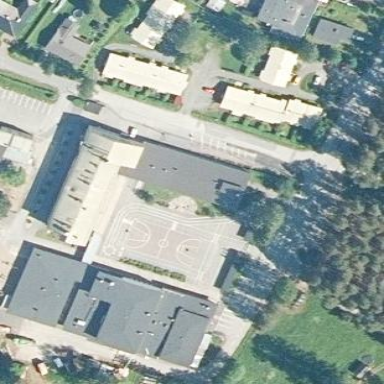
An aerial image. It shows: School building.